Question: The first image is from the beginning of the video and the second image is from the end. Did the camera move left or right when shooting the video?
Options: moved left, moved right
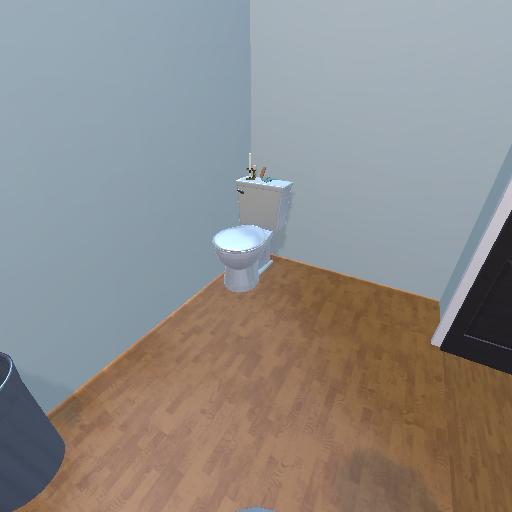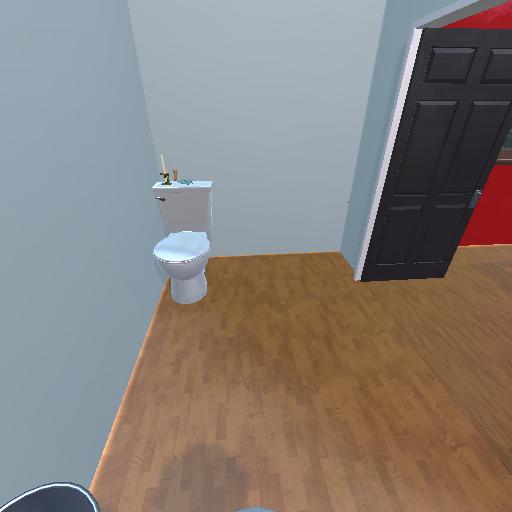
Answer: moved left